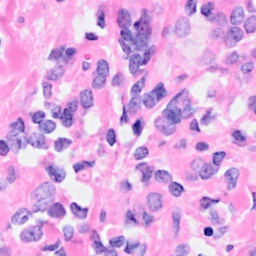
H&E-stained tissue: Breast